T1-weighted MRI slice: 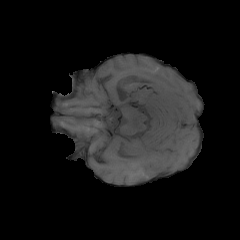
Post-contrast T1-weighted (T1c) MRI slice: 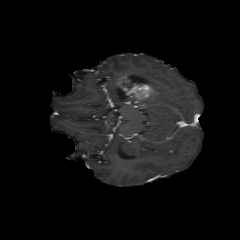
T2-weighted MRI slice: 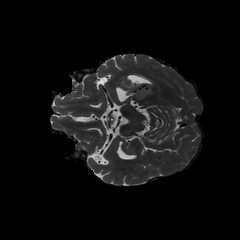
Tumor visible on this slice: yes